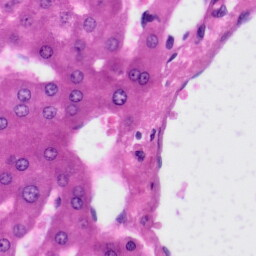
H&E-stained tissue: Liver